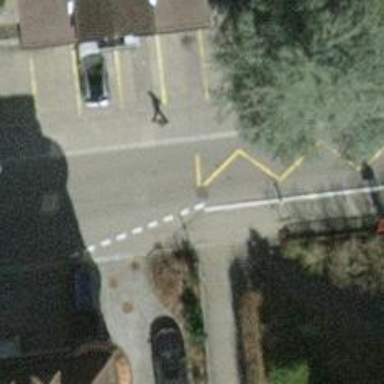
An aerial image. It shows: Public transport stop position.